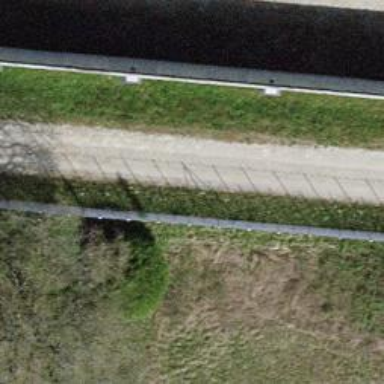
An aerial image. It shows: Fence is in the image.